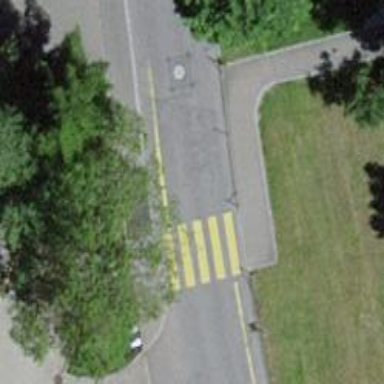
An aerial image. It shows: Zebra crossing on the road.